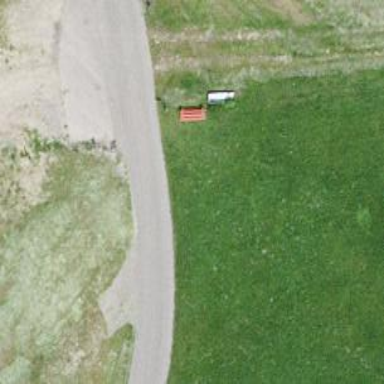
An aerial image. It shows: Bench.